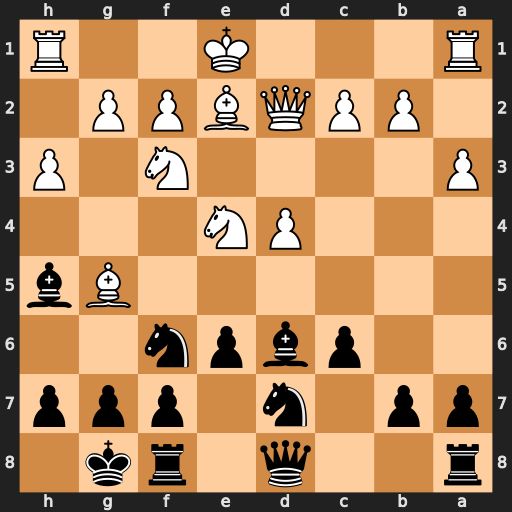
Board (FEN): r2q1rk1/pp1n1ppp/2pbpn2/6Bb/3PN3/P4N1P/1PPQBPP1/R3K2R
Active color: b
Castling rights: KQ
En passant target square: -
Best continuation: Nxe4 Bxd8 Nxd2